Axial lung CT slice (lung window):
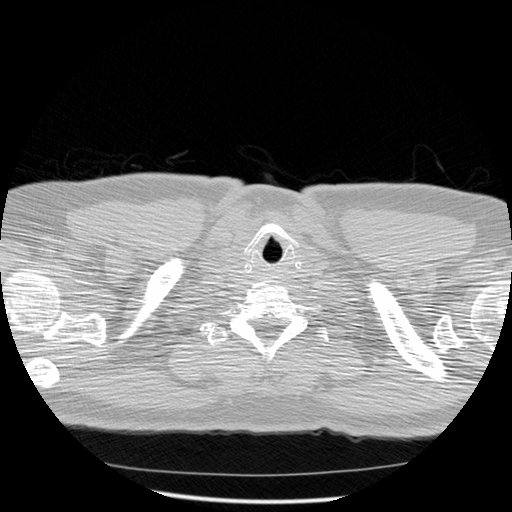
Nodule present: no